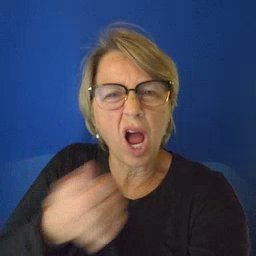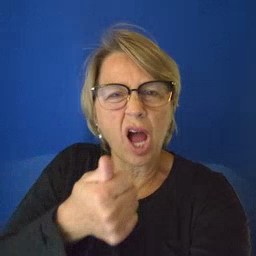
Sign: hide